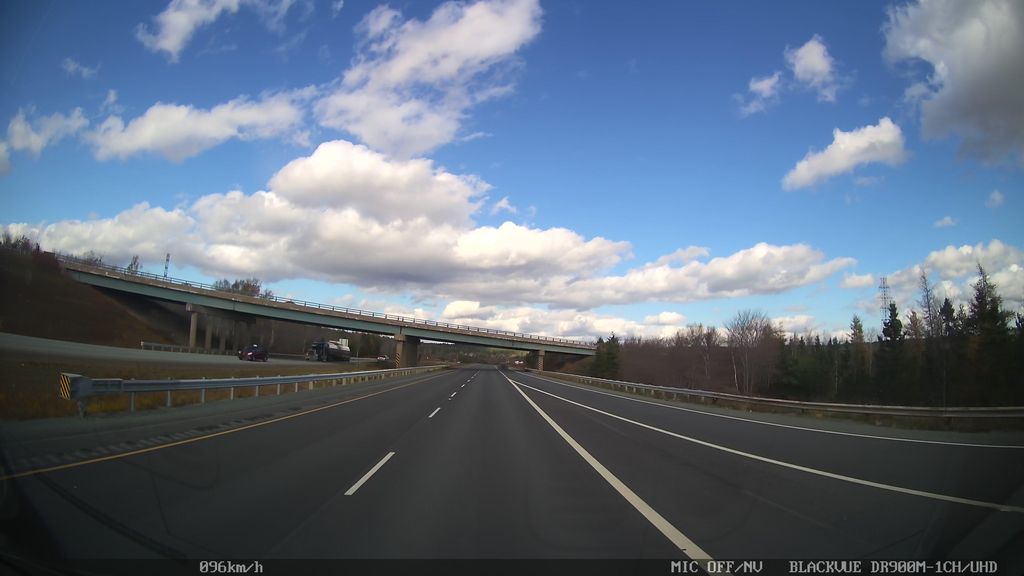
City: halifax